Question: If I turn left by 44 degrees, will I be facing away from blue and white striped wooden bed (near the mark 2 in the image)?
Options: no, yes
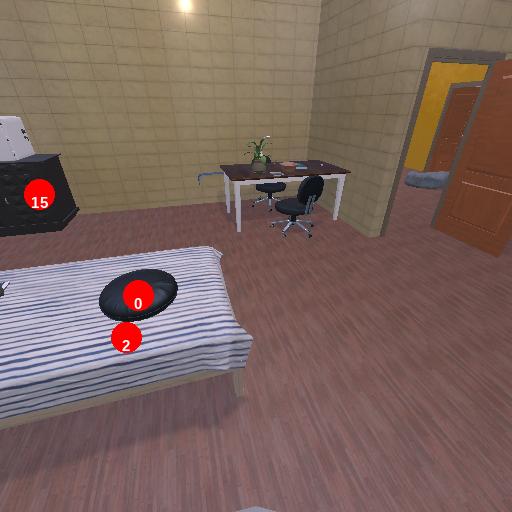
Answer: no